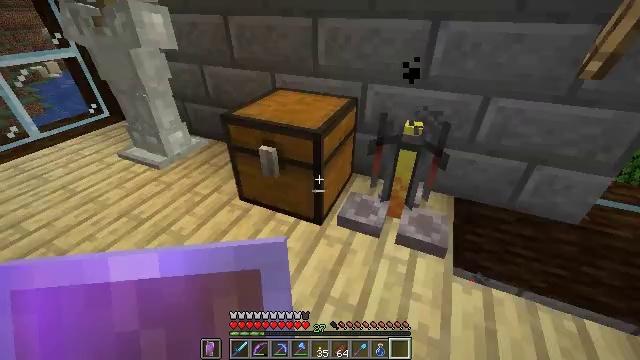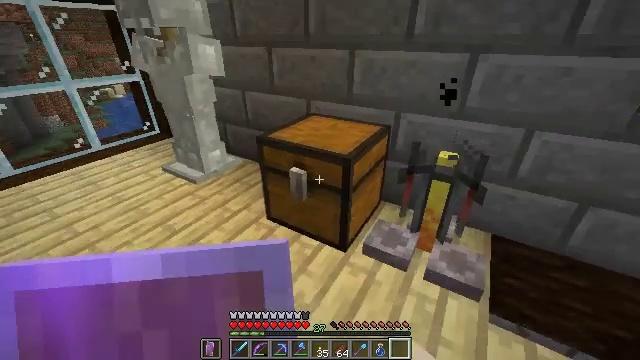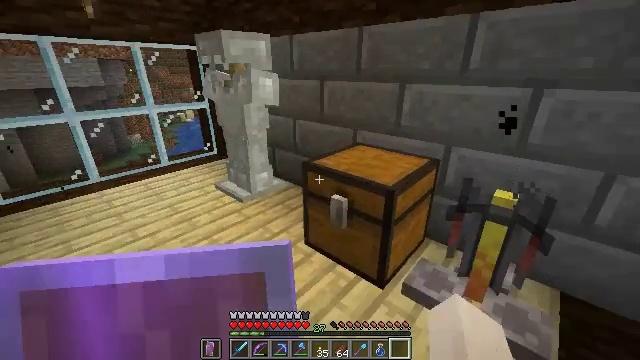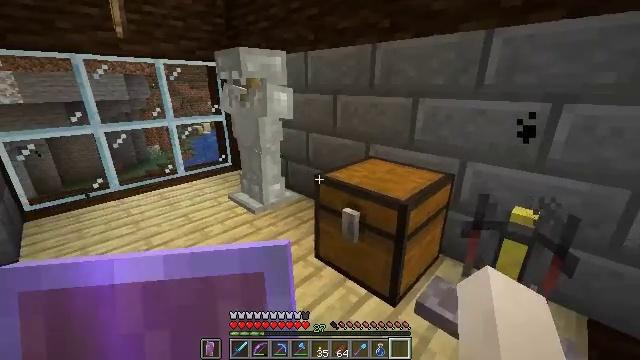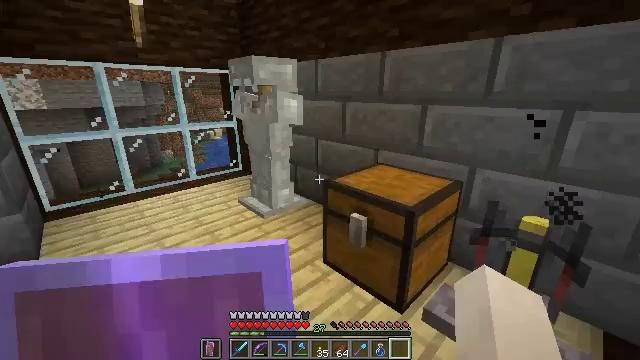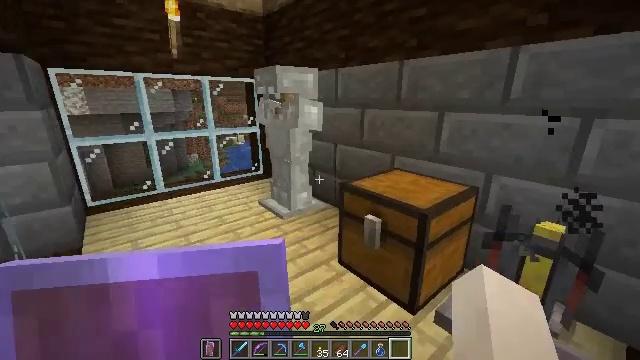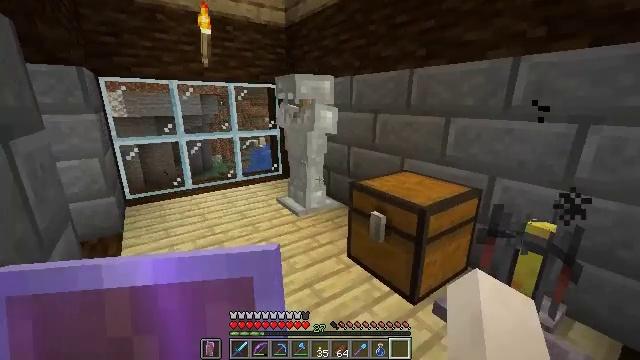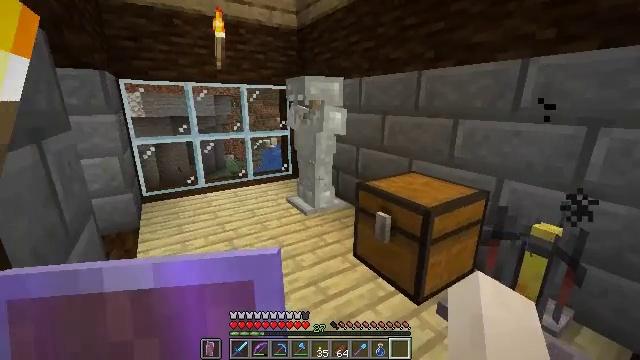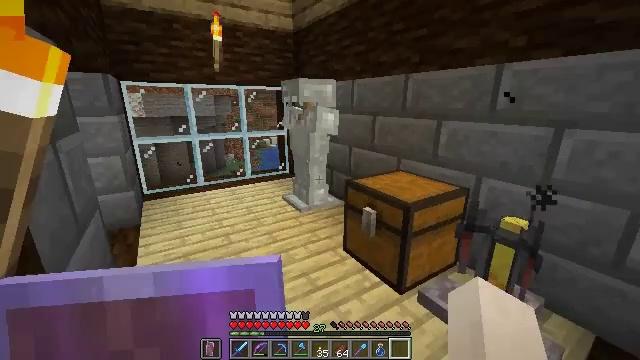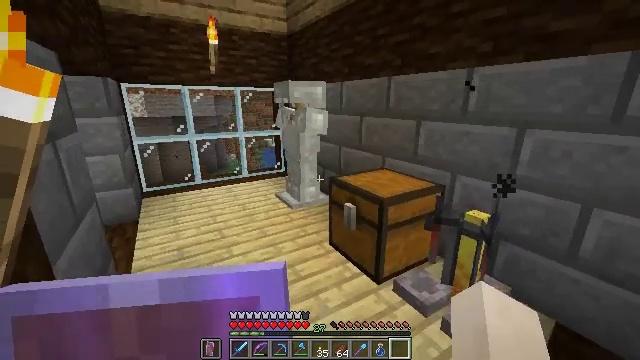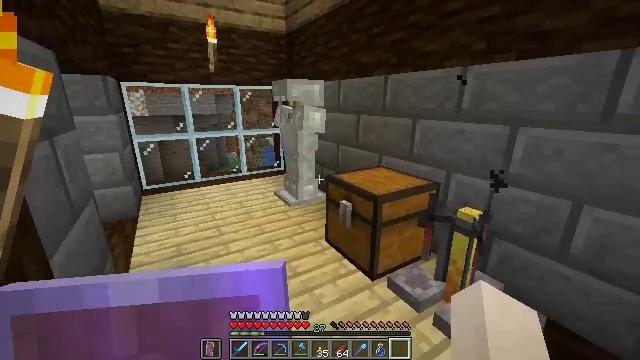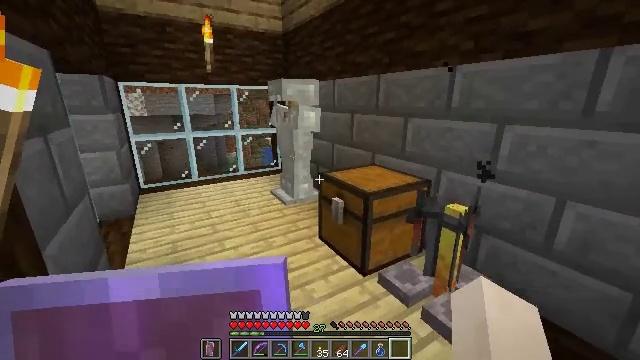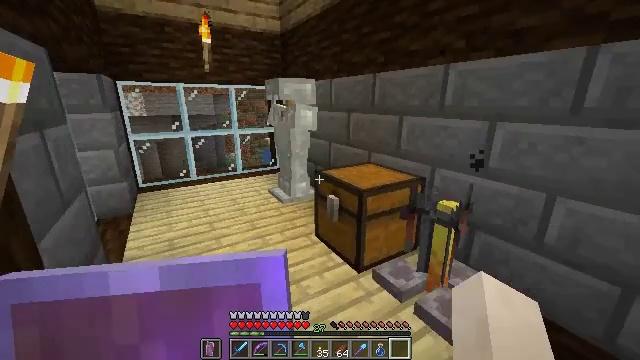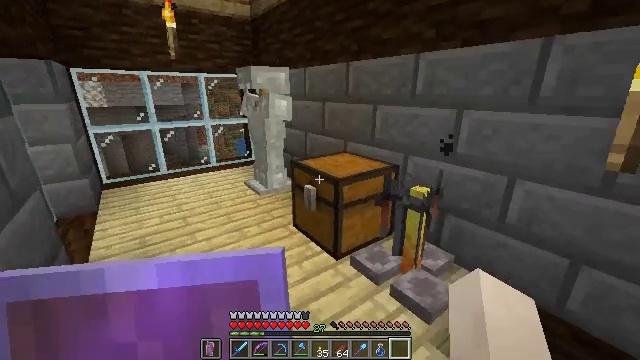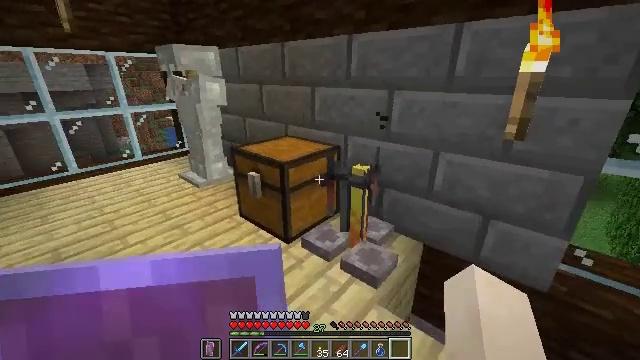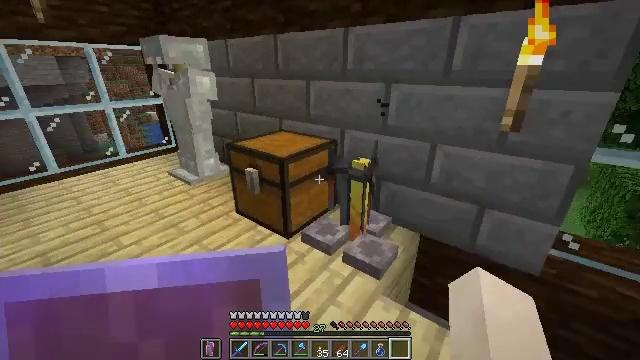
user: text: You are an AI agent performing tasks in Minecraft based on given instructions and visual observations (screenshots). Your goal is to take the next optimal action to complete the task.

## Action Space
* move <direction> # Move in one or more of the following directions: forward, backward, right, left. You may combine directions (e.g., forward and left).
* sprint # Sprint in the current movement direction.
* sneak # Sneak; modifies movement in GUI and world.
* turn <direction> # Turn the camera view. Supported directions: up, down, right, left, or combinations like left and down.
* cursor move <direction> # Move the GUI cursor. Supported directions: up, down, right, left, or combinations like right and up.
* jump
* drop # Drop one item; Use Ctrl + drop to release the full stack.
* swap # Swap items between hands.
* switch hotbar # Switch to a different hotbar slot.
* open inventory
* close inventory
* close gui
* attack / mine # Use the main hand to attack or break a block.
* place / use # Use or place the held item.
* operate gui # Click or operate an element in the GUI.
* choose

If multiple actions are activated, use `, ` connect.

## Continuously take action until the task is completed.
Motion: motion action
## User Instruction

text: Transform blaze rods into blaze powder.
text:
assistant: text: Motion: turn left and up
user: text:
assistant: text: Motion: turn left and up
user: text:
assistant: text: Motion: turn left and up
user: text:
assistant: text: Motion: move back, turn left and up
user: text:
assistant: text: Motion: move back, turn left and up
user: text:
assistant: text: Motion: move back and move right, turn left
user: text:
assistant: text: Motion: move back and move right, turn left
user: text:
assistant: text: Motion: move back and move right
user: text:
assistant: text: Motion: move right
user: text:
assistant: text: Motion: no_op
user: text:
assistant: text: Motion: no_op
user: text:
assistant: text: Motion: no_op
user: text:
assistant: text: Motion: turn right and down
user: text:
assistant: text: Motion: move left, turn right and down
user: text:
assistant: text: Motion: move left, turn right and down
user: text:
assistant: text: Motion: move left, turn right and down
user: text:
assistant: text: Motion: move left, turn right and down
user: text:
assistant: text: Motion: move left, turn right
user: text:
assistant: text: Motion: no_op
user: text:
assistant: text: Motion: no_op
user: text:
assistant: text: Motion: no_op
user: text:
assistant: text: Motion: turn right and up
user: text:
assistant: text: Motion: turn right and up
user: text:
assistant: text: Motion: turn right and up
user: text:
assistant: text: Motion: no_op
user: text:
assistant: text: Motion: no_op
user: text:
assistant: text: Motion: no_op
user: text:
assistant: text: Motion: turn left
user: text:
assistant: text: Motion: turn left
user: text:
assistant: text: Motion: use / place